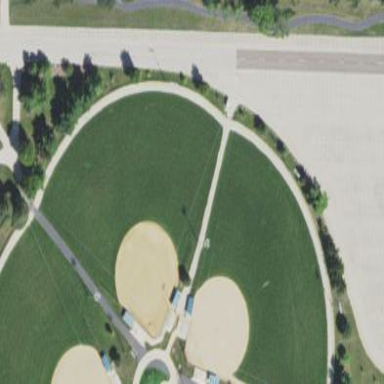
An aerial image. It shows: Baseball pitch for leisure and sports activities.